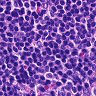
Metastatic tissue present: no